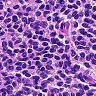
Metastatic tissue present: no